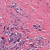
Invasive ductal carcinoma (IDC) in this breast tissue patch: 0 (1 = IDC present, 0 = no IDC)